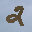
Label: 2